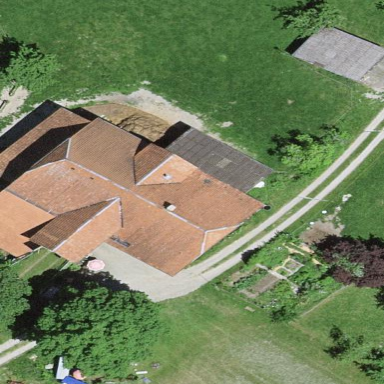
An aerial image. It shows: Farm building.